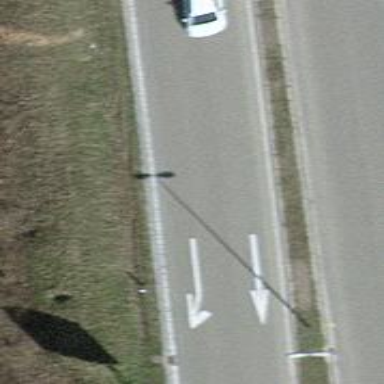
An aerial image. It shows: Asphalt trunk highway.